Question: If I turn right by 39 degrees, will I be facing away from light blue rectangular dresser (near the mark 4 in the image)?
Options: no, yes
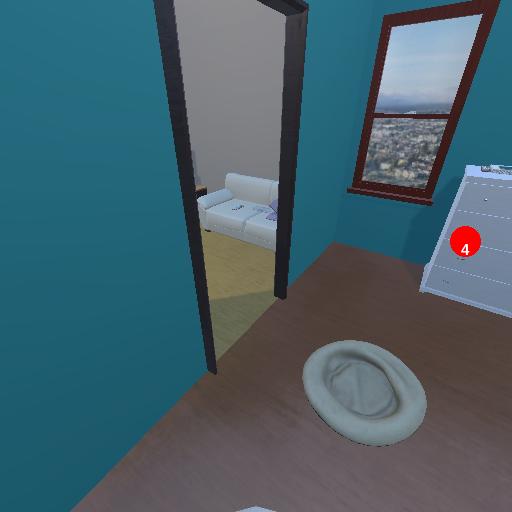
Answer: no